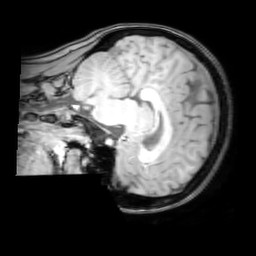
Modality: T1w
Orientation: sagittal
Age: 22
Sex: female
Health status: healthy
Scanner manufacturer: philips
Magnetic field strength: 3 T
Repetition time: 0.012 s
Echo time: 0.0037 s